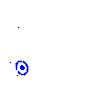
Particle: pion